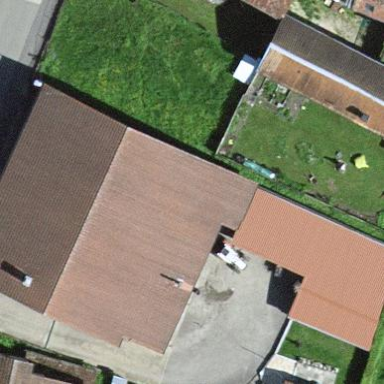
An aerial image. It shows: Detached building with gabled roof.